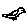
Label: bird